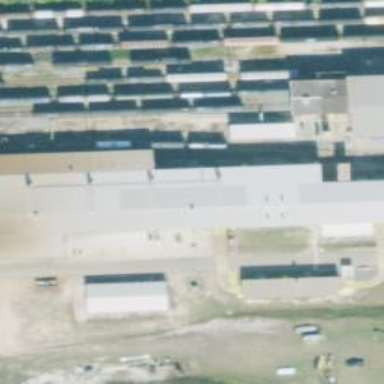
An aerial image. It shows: Industrial building that contains railway workshop.